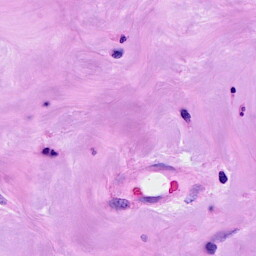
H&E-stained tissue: Breast